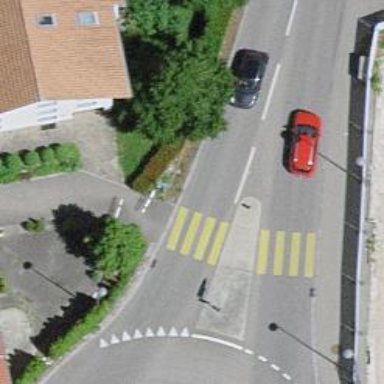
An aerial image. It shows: Cycle barrier.